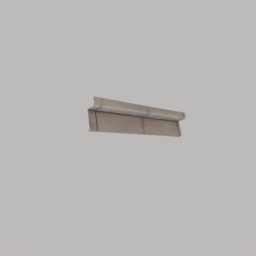
Label: architecture